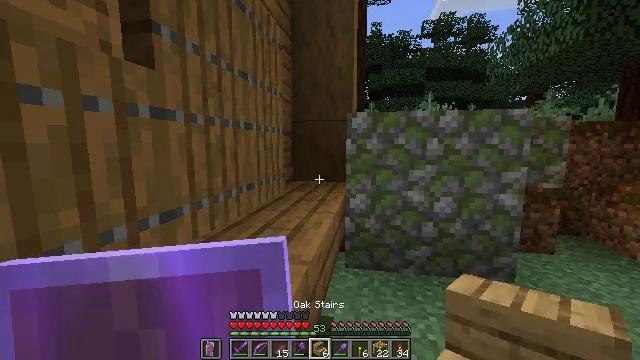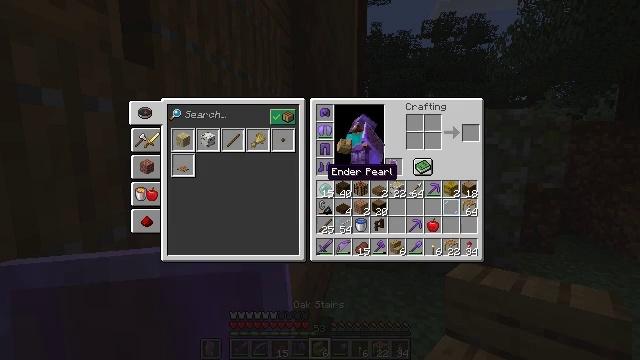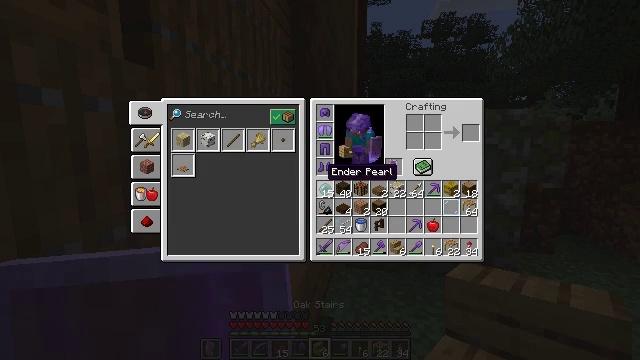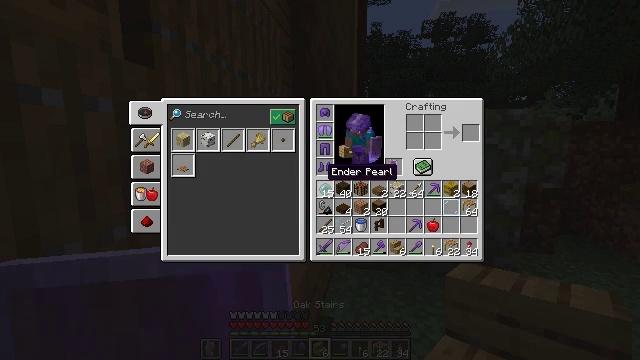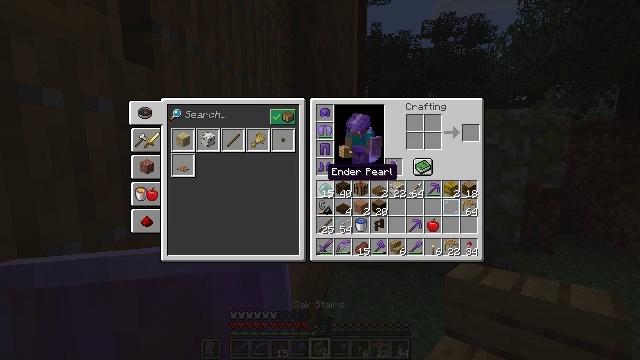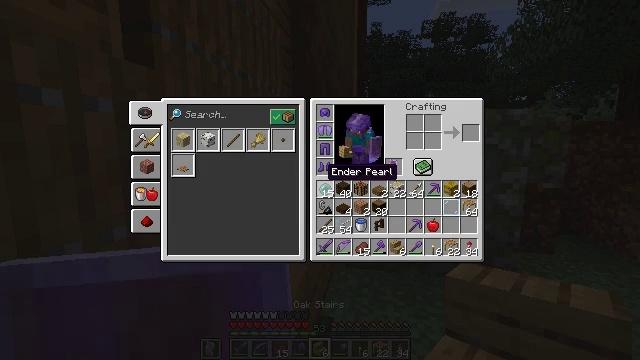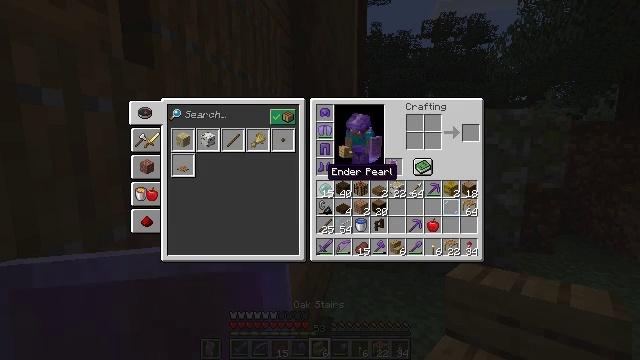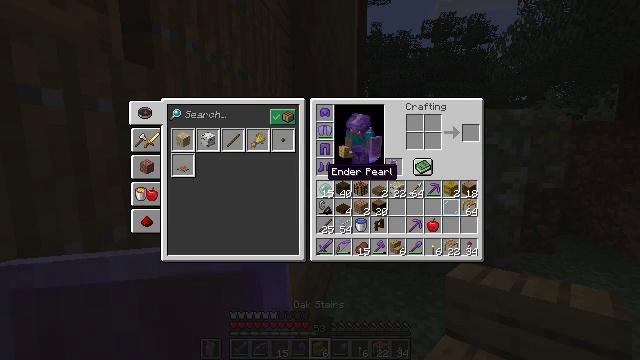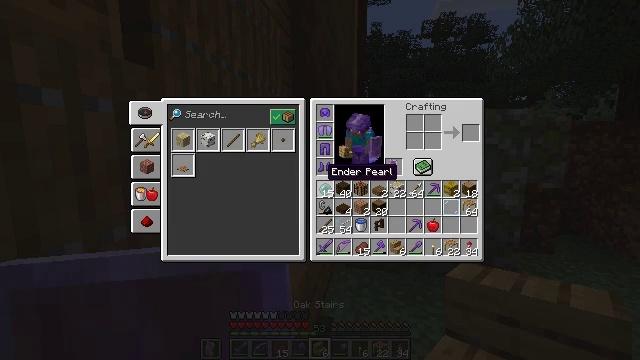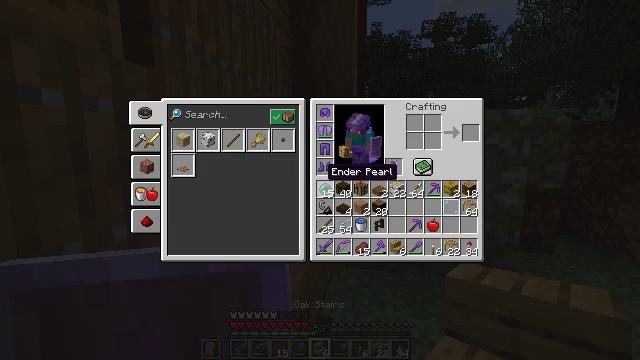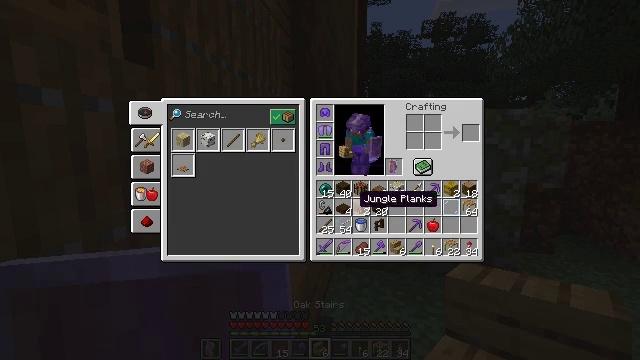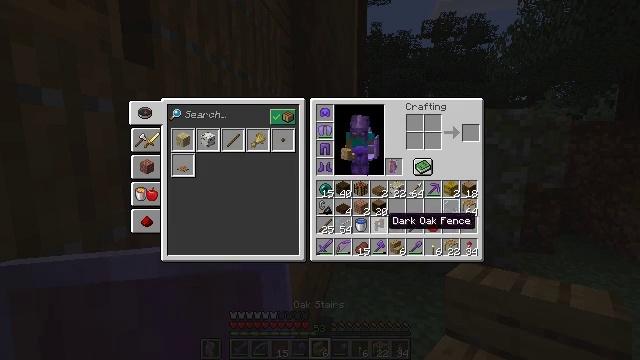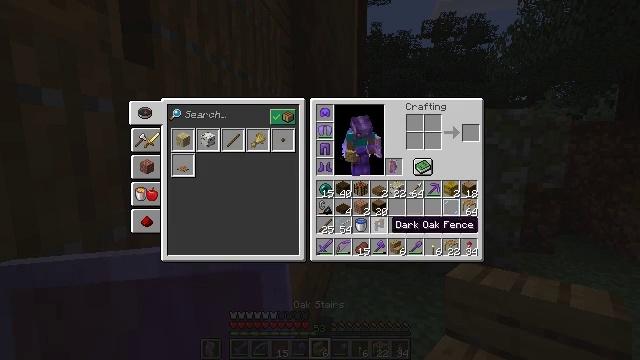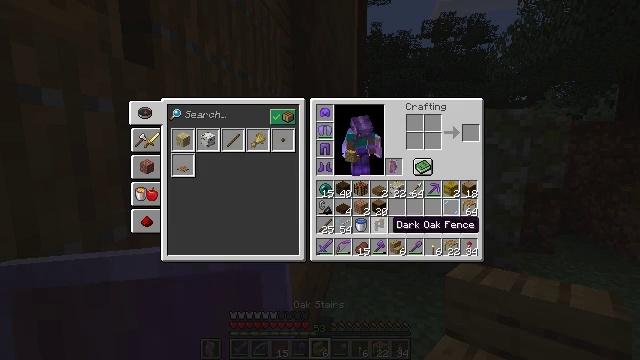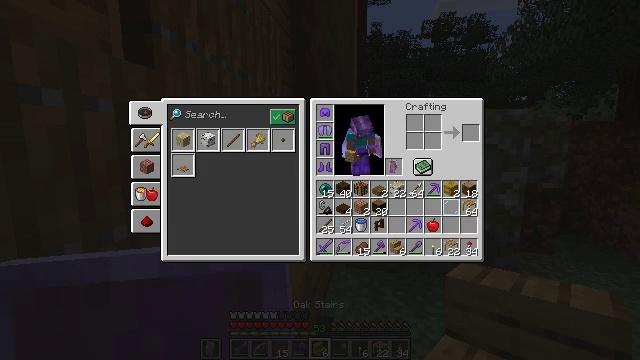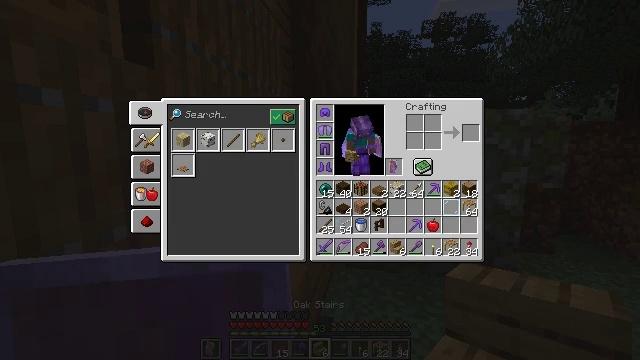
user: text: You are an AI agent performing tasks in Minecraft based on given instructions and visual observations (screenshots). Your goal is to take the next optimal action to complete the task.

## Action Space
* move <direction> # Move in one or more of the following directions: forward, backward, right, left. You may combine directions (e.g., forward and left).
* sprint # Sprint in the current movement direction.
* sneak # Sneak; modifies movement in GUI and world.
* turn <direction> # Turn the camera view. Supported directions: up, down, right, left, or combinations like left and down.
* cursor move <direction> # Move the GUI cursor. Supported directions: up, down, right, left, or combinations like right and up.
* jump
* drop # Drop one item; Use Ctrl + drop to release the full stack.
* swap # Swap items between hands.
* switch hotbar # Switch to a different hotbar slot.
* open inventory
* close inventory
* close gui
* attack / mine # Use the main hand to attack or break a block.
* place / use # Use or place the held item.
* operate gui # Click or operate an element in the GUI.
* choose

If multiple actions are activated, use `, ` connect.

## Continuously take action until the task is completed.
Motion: motion action
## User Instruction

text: Collect mossy cobblestone from a structure.
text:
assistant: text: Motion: open inventory
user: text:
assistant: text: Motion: open inventory
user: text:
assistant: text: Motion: open inventory
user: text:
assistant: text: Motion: no_op
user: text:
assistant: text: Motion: no_op
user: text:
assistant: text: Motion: no_op
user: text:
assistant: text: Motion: no_op
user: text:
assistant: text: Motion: no_op
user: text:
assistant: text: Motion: no_op
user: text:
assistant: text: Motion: sneak, turn right and down
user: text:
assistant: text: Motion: sneak, turn right and down
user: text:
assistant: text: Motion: sneak
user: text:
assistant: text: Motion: sneak
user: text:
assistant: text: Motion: sneak
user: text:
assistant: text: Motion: sneak
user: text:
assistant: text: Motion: sneak
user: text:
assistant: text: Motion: sneak
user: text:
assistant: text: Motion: sneak
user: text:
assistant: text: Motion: sneak
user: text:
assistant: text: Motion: sneak
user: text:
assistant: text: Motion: sneak
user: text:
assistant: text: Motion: sneak
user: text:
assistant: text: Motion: sneak
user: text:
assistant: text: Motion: sneak, attack / mine
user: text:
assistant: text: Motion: sneak, attack / mine
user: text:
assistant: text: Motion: sneak, attack / mine
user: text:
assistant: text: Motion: sneak, turn up
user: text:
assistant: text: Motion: sneak, turn up
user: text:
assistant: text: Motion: sneak
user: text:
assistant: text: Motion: sneak